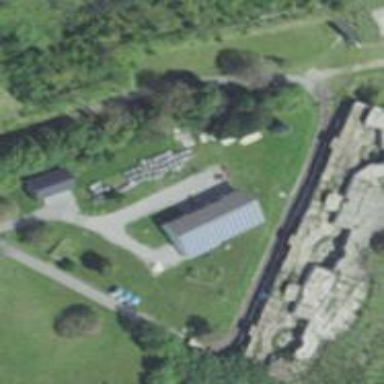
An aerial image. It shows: Military bunker for protection and defense.